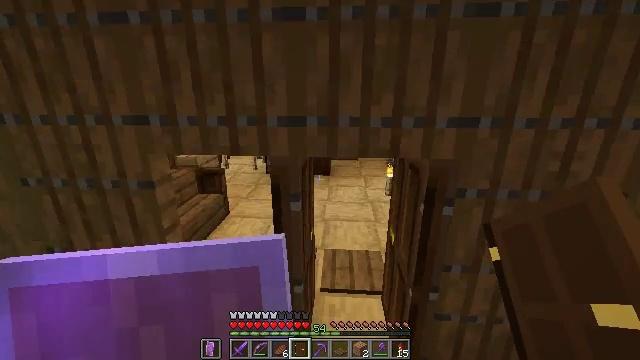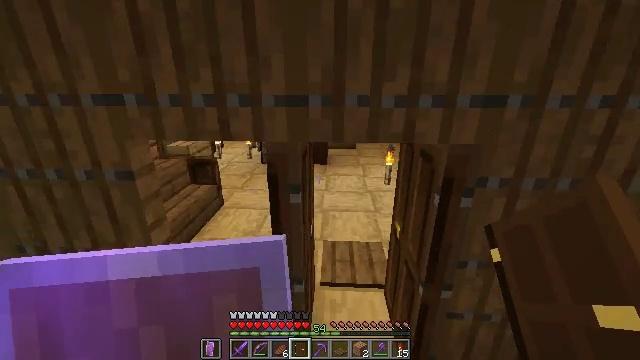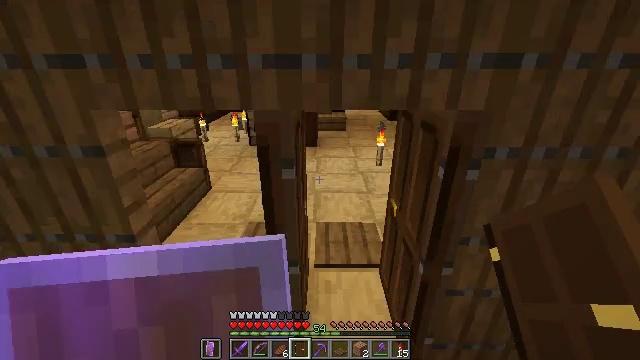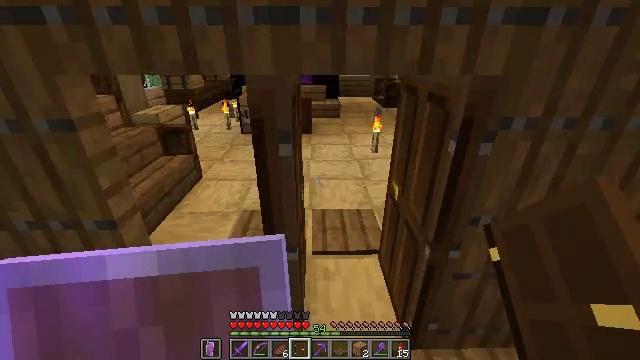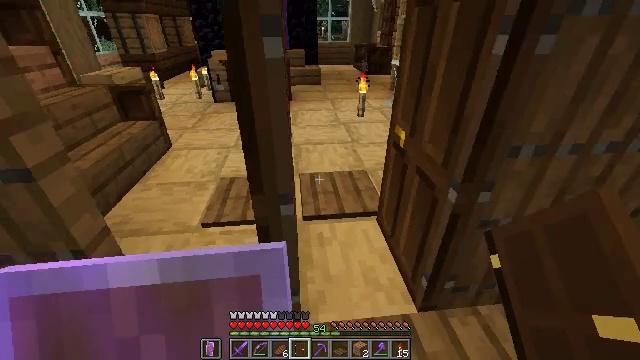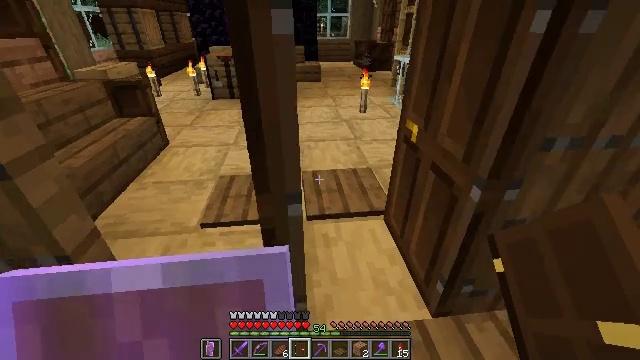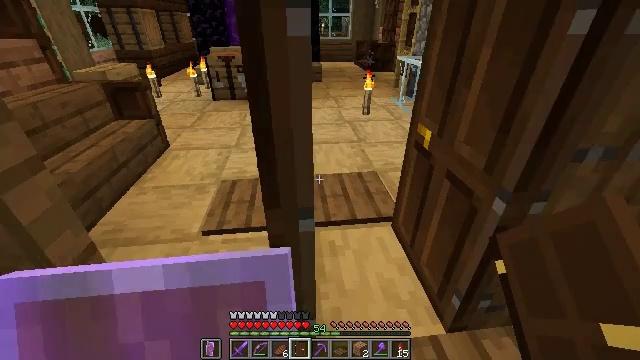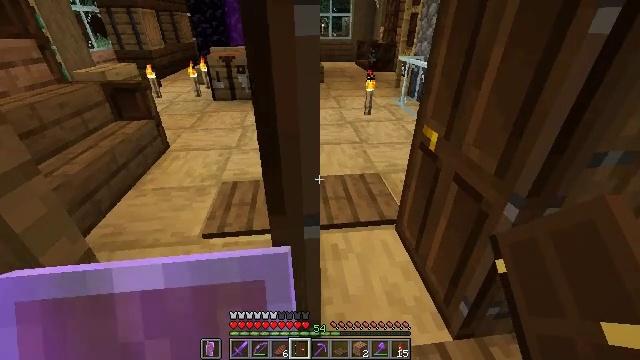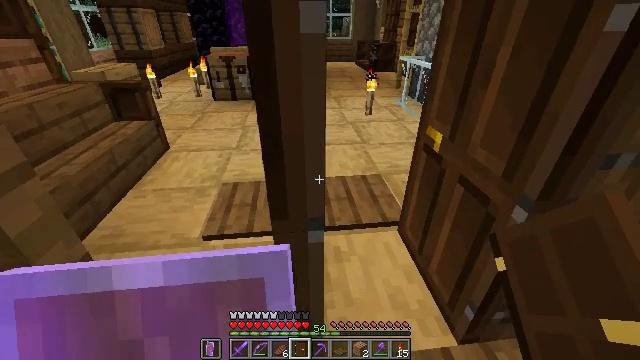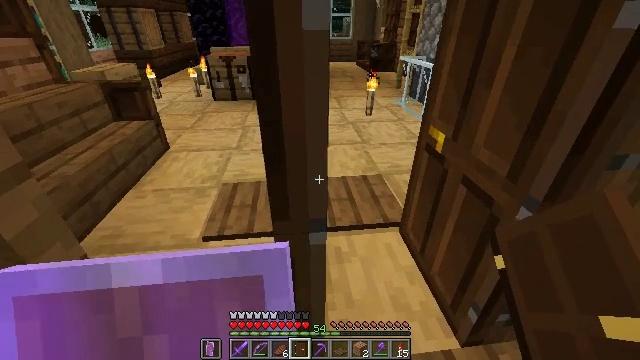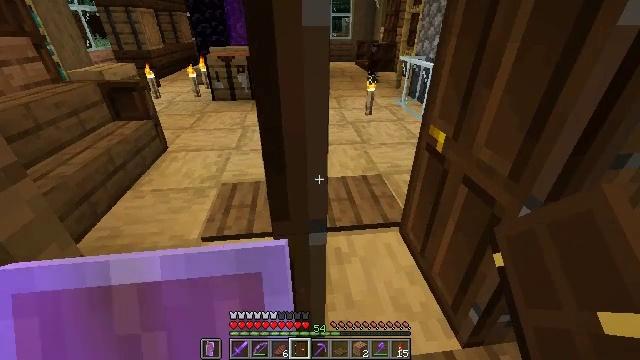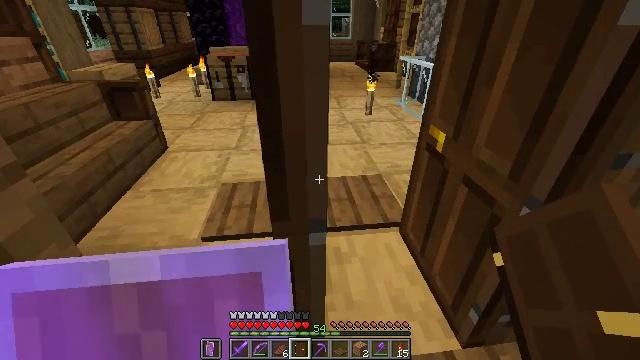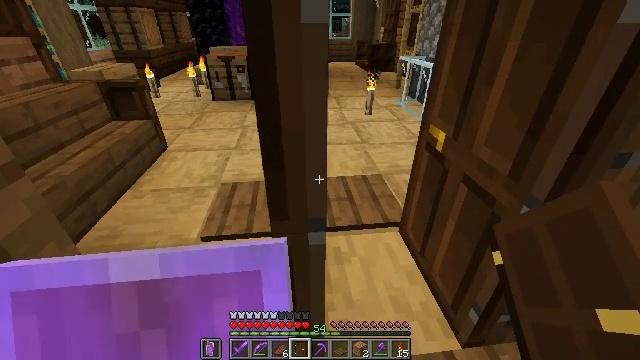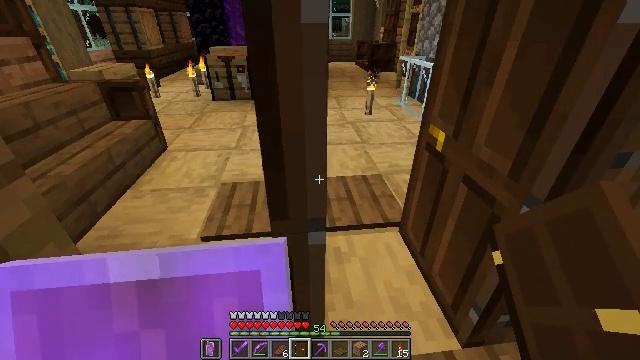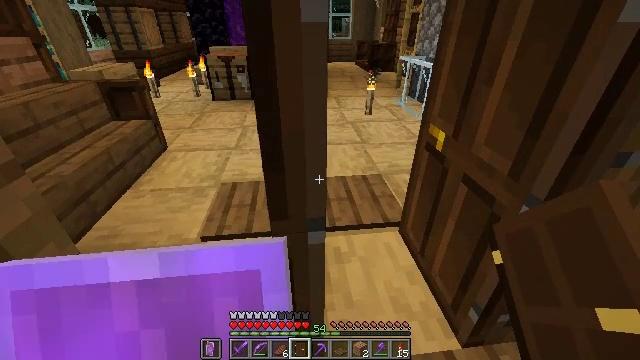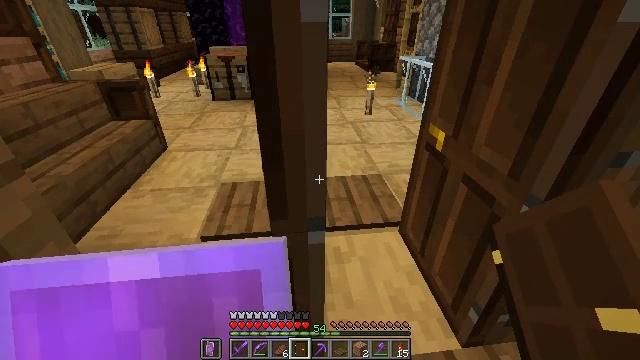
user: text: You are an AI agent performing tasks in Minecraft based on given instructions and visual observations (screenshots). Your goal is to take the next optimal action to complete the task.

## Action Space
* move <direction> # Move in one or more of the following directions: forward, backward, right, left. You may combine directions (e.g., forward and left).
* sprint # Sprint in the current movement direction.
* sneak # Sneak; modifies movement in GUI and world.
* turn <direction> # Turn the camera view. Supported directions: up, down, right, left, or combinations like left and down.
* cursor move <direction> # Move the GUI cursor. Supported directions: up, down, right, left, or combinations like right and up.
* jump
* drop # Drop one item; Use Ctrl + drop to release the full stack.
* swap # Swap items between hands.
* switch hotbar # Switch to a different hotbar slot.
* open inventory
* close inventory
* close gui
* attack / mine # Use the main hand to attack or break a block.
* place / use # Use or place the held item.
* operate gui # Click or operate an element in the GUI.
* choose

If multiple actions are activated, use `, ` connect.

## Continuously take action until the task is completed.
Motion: motion action
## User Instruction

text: Break the dark oak door to pick it up.
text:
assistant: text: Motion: move forward and move left, turn right and down
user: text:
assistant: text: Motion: move forward and move left, turn right and down
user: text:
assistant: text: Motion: move forward and move left, turn right and down
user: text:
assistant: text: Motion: move forward, turn right and down
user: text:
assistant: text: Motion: no_op
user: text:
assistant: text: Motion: no_op
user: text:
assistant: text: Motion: no_op
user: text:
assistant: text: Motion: no_op
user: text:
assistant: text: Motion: no_op
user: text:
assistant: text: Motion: no_op
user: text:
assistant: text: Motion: no_op
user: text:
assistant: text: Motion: no_op
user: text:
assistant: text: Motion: no_op
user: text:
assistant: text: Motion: no_op
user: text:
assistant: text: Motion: no_op
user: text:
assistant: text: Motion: no_op
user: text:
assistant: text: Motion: no_op
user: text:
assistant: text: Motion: no_op
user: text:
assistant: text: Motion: no_op
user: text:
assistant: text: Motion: no_op
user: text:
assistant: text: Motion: no_op
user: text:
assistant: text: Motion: no_op
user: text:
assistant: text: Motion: no_op
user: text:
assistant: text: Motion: no_op
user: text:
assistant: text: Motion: no_op
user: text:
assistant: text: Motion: no_op
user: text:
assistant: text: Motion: no_op
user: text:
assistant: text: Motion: no_op
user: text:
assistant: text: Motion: no_op
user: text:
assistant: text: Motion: no_op